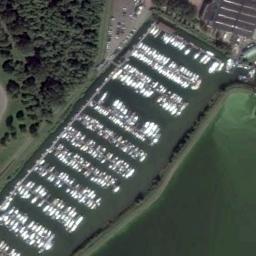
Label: harbor